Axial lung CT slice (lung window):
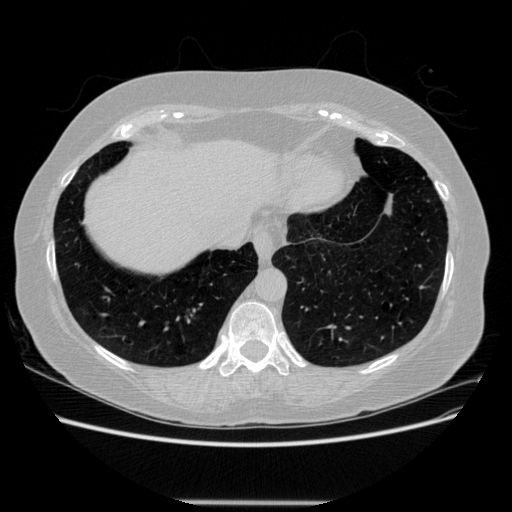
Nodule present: no